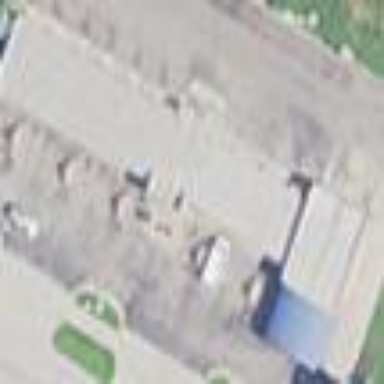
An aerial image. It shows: Building serving as car wash facility.